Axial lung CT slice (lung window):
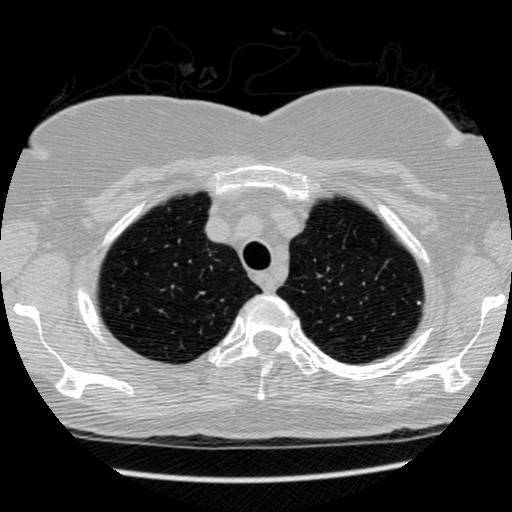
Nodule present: no